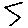
Label: zigzag